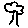
Label: tree